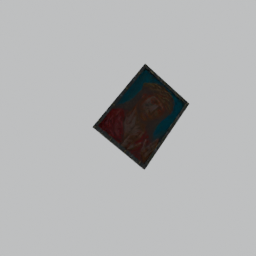
Label: decoration